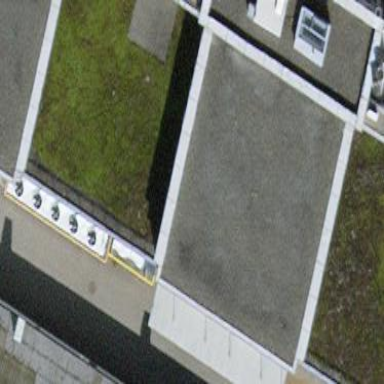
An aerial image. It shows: Flat-roofed building.